Question: I am trying to achieve Multi Filter Feature like that In Zillow App. I am using Flutter, Firebase, and Provider Package.
Users can filter by Price Range, Area Range, City, Zipcode, Bathrooms, Bedrooms, and Amenities.
Users can select any combination of filters.
When calculating it using combinations, I ended up with 127 combinations?
1. Is there any efficient way to get a query of every single combination?
2. Is the Looping or Switch statement is good code practice for a large number of queries?
---
'''
Future<void> getApartmentbyCityPrice(PersonalHomeList personalApartmentList,String city,double
maxPrice, double minPrice) async {
if (city == "Any" && maxPrice != null && minPrice != null) {
QuerySnapshot snapshot = await FirebaseFirestore.instance.collection('apartments').
where("price",isGreaterThanOrEqualTo: minPrice, isLessThanOrEqualTo: maxPrice).get();
List<PersonalApartment> _loadedPersonalApartment = [];
snapshot.docChanges.forEach((result) {
PersonalApartment personalApartment = new PersonalApartment(
id: result.doc['id'],
userId: result.doc['userId'],
amenities: result.doc['amenities'],
area: result.doc['area'],
bathroom: result.doc['bathroom'],
bedroom: result.doc['bedroom'],
city: result.doc['city'],
createdAt: result.doc['createdAt'],
description: result.doc['description'],
imageUrl: result.doc['imageUrl'],
price: result.doc['price'],
streetName: result.doc['streetName'],
updatedAt: result.doc['updatedAt'],
zipcode: result.doc['zipcode'],
);
_loadedPersonalApartment.add(personalApartment);
});
personalApartmentList.apartmentListByCity = _loadedPersonalApartment;
} else if (city.isNotEmpty && city != "Any" && maxPrice == 0.0 && minPrice == 0.0) {
QuerySnapshot snapshot = await FirebaseFirestore.instance.collection('apartments')
.where("city", isEqualTo: city).get();
List<PersonalApartment> _loadedPersonalApartment = [];
snapshot.docChanges.forEach((result) {
PersonalApartment personalApartment = new PersonalApartment(
id: result.doc['id'],
userId: result.doc['userId'],
amenities: result.doc['amenities'],
area: result.doc['area'],
bathroom: result.doc['bathroom'],
bedroom: result.doc['bedroom'],
city: result.doc['city'],
createdAt: result.doc['createdAt'],
description: result.doc['description'],
imageUrl: result.doc['imageUrl'],
price: result.doc['price'],
streetName: result.doc['streetName'],
updatedAt: result.doc['updatedAt'],
zipcode: result.doc['zipcode'],
);
_loadedPersonalApartment.add(personalApartment);
});
personalApartmentList.apartmentListByCity = _loadedPersonalApartment;
} else {
QuerySnapshot snapshot = await FirebaseFirestore.instance.collection('apartments').where("city",
isEqualTo: city).where("price",isGreaterThanOrEqualTo: minPrice, isLessThanOrEqualTo: maxPrice)
.get();
List<PersonalApartment> _loadedPersonalApartment = [];
snapshot.docChanges.forEach((result) {
PersonalApartment personalApartment = new PersonalApartment(
id: result.doc['id'],
userId: result.doc['userId'],
amenities: result.doc['amenities'],
area: result.doc['area'],
bathroom: result.doc['bathroom'],
bedroom: result.doc['bedroom'],
city: result.doc['city'],
createdAt: result.doc['createdAt'],
description: result.doc['description'],
imageUrl: result.doc['imageUrl'],
price: result.doc['price'],
streetName: result.doc['streetName'],
updatedAt: result.doc['updatedAt'],
zipcode: result.doc['zipcode'],
);
_loadedPersonalApartment.add(personalApartment);
});
personalApartmentList.apartmentListByCity = _loadedPersonalApartment;
}
}
'''
---
## Example of Sample Queries
'''
QuerySnapshot snapshot = await FirebaseFirestore.instance.collection('apartments').where("price",
isGreaterThanOrEqualTo: minPrice, isLessThanOrEqualTo: maxPrice).get();
QuerySnapshot snapshot = await FirebaseFirestore.instance.collection('apartments').where("area",
isGreaterThanOrEqualTo: areaRange.start, isLessThanOrEqualTo: areaRange.end).get();
QuerySnapshot snapshot = await FirebaseFirestore.instance.collection('apartments').
where("bathroom", arrayContainsAny: bathroom).get();
QuerySnapshot snapshot = await FirebaseFirestore.instance.collection('apartments').where("bedroom",
arrayContainsAny: bedroom).get();
'''
---
## Filter Screen
[]
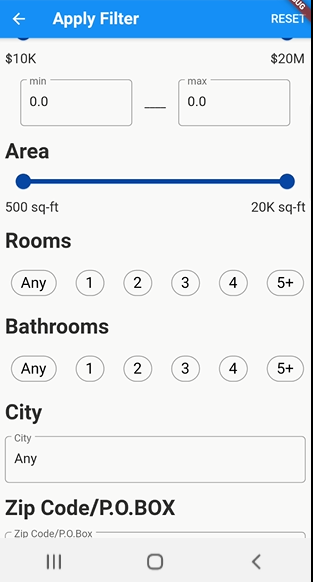
Answer: I suppose you are using Firestore.
Now, you want to query Firestore for apartments based on:
- - - - - - - - - -
What you want to do is to use <URL>:
'''
Query query = FirebaseFirestore.instance.collection('apartments');
if (city.isNotEmpty && city != "Any") {
query = query.where("city", isEqualTo: city)
}
if (zipCode.isNotEmpty && zipCode != "Any") {
query = query.where("zipCode", isEqualTo: zipCode)
}
...
QuerySnapshot snapshot = await query.get();
List<PersonalApartment> apartments = snapshot.docChanges.map(
(result) => PersonalApartment.fromFirestore(result.doc),
);
'''
Your main problem will be that <URL> are very limited in Firestore. One of the limitations is that you cannot combine range filters on multiple fields.
So, you can only perform one range filter in your query and the other client-side within your application. Maybe you could determine an order on the range filters from the most restrictive (the one that will return the smallest set of apartments) to the most general.
'''
Query _buildQuery() {
Query query = FirebaseFirestore.instance.collection('apartments');
// SIMPLE QUERIES
if (city.isNotEmpty && city != "Any") {
query = query.where("city", isEqualTo: city)
}
if (zipCode.isNotEmpty && zipCode != "Any") {
query = query.where("zipCode", isEqualTo: zipCode)
}
// RANGE QUERIES
if (minPrice != null || maxPrice != null) {
if (minPrice != null) {
query = query.where("price", ">=", minPrice);
}
if (maxPrice != null) {
query = query.where("price", "<=", maxPrice);
}
return query;
}
if (minArea != null || maxArea != null) {
...
return query;
}
if (...) { ... }
...
return query;
}
...
QuerySnapshot snapshot = await _buildQuery().get();
List<PersonalApartment> apartments = snapshot.docChanges.map(
(result) => PersonalApartment.fromFirestore(result.doc),
);
apartments = apartments.where((apartment) { /* perform remaining filters clmient-side */ })
'''